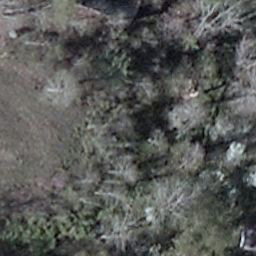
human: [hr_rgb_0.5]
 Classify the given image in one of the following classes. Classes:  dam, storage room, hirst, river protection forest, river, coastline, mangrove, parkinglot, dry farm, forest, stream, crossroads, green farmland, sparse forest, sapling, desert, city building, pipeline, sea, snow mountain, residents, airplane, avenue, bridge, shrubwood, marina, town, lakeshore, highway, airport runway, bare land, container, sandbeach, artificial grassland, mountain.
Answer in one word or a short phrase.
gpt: shrubwood